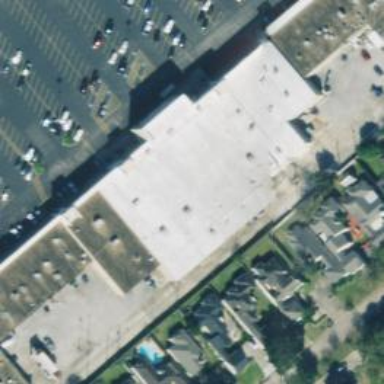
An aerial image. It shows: Pharmacy providing healthcare services.